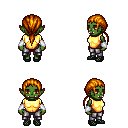
a pixel art fantasy rpg character, female body template, orc, green skin, gold chest armor, metal pants, dark blonde ponytail hairstyle, white cloth bracers, ghillies, four views (front, back, left, right), 2x2 character sprite sheet, small pixel art, hard edges, no anti-aliasing